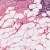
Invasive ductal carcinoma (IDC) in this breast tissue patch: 1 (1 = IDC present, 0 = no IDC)